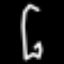
Label: octagon